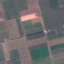
Label: PermanentCrop